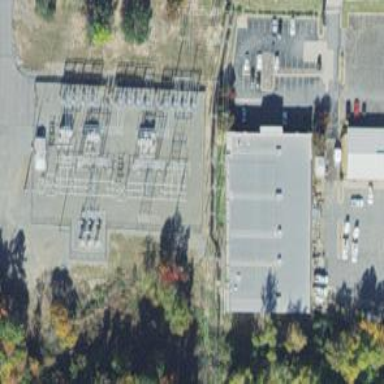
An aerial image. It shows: Power substation.